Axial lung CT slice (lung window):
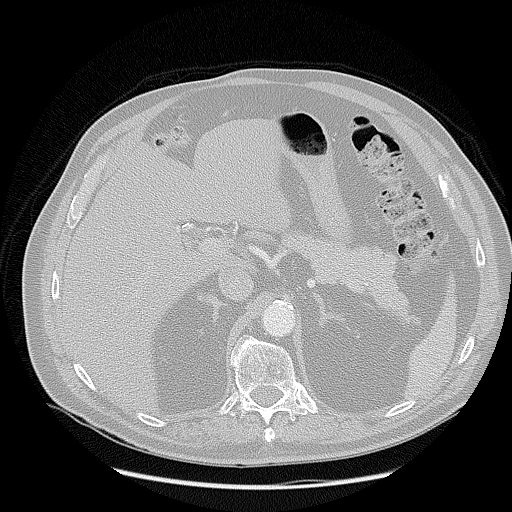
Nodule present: no